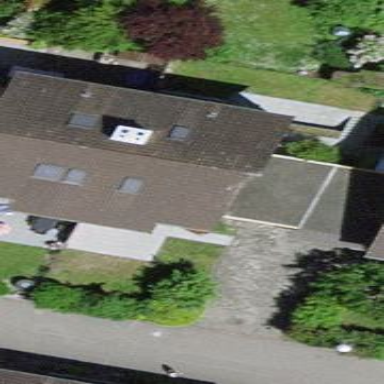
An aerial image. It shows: Semi-detached house.